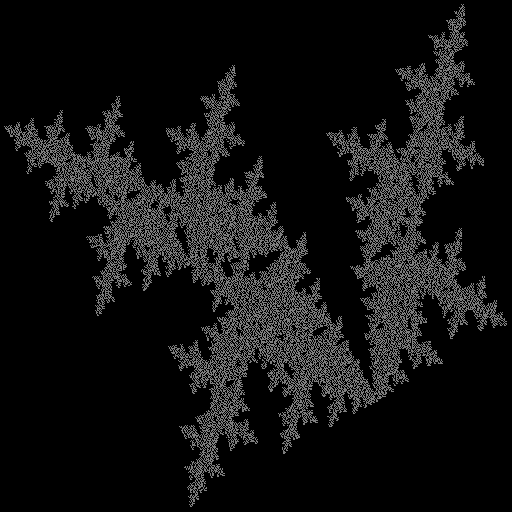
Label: a3